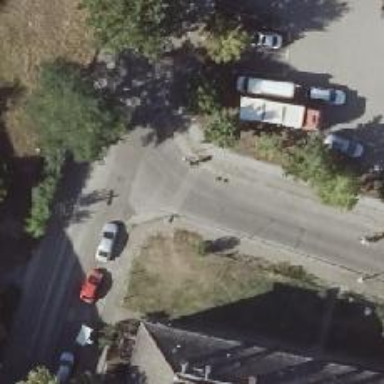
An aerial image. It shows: Unmarked crossing on footway.